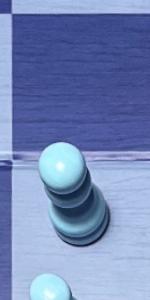
Label: Pawn_White